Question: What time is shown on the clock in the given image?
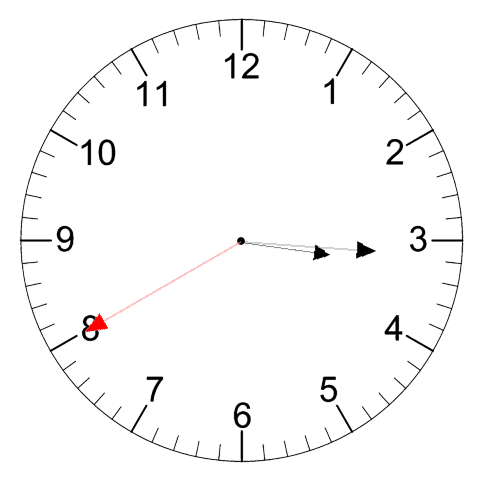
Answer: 03:15:40